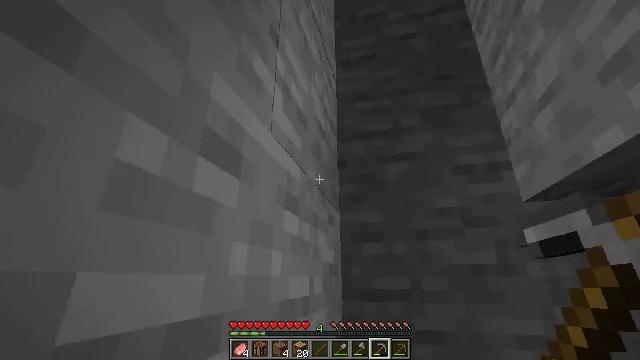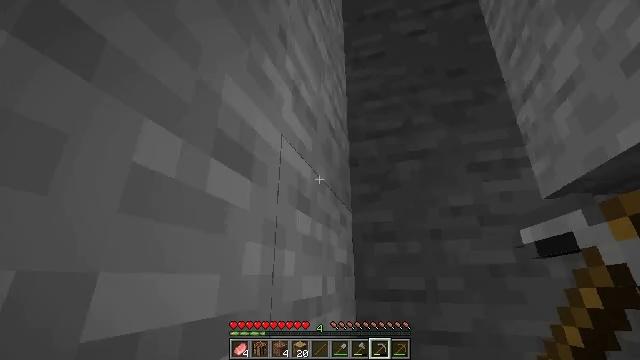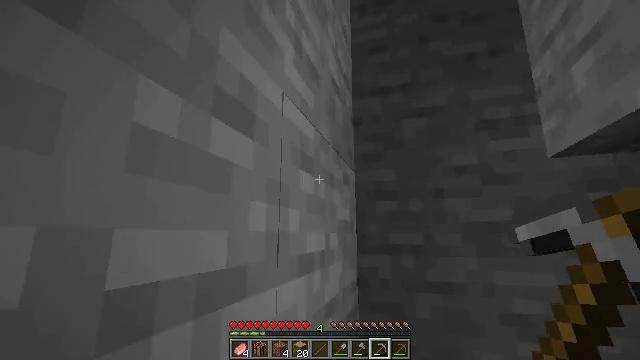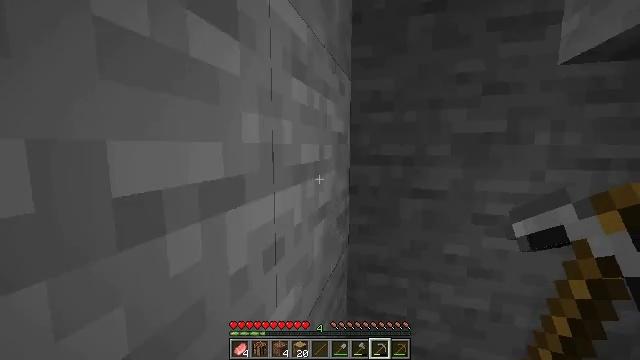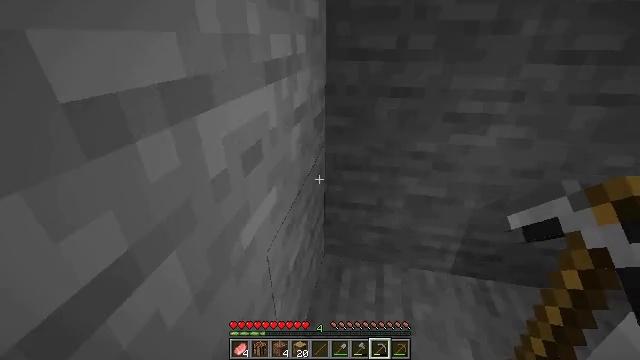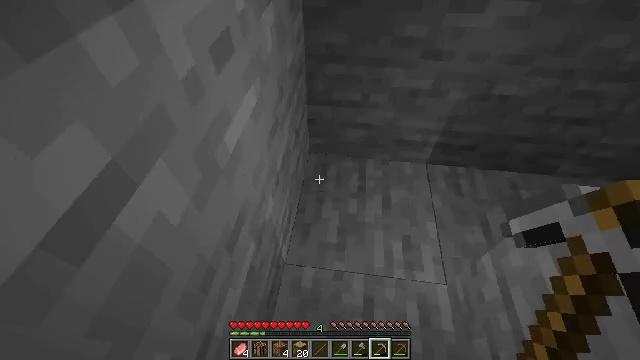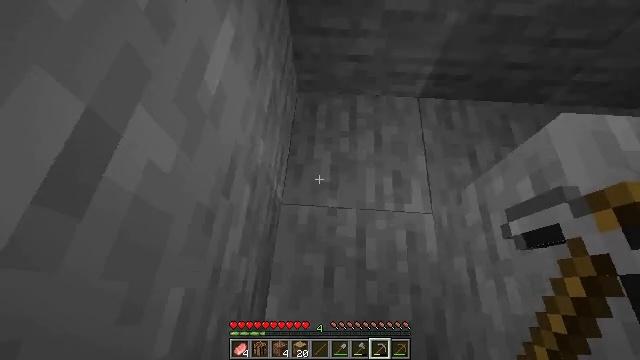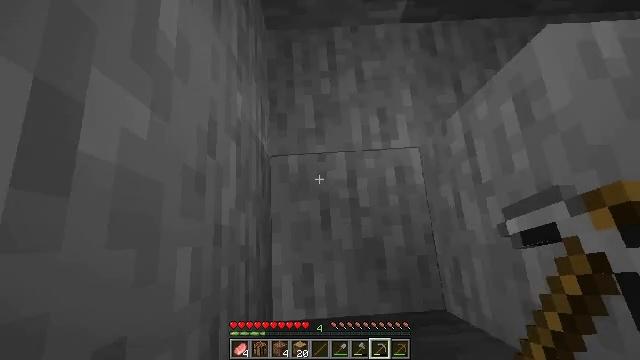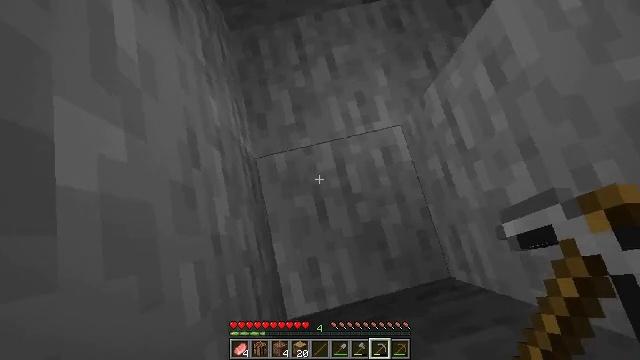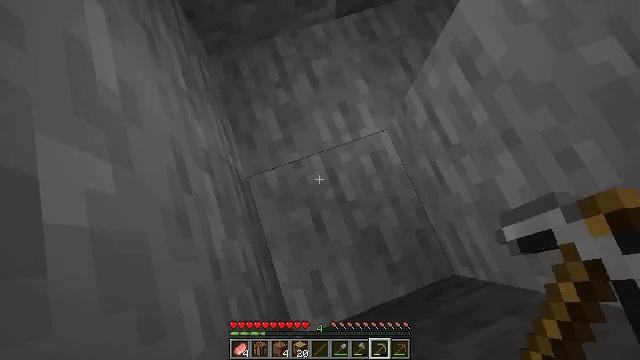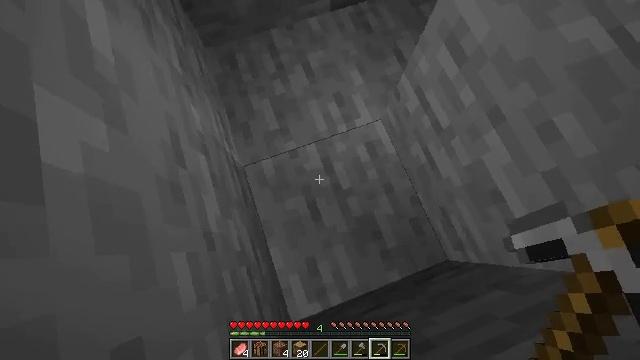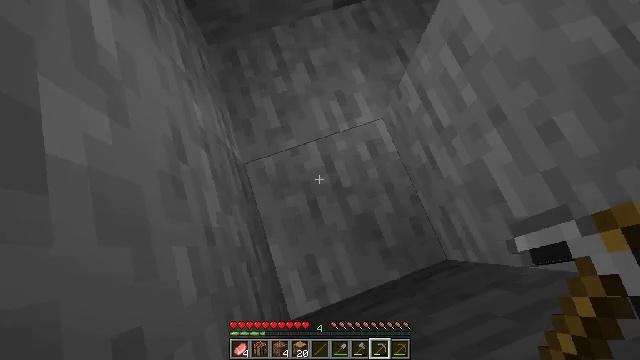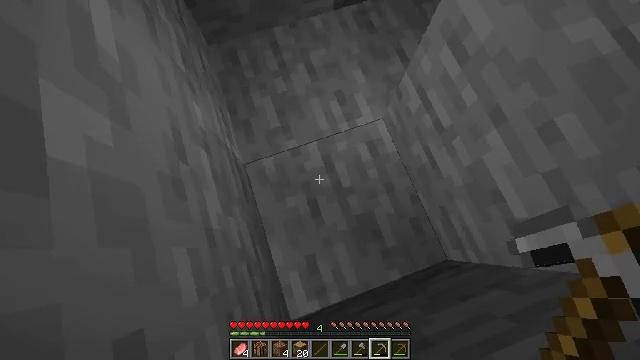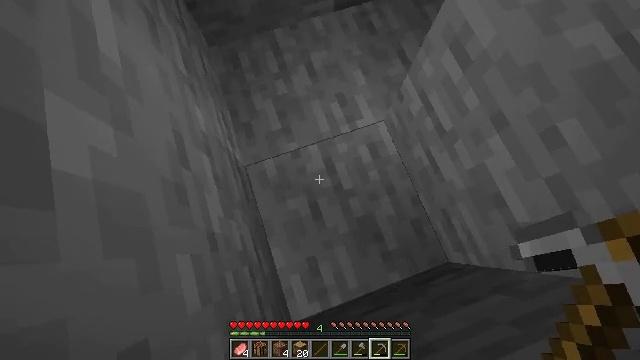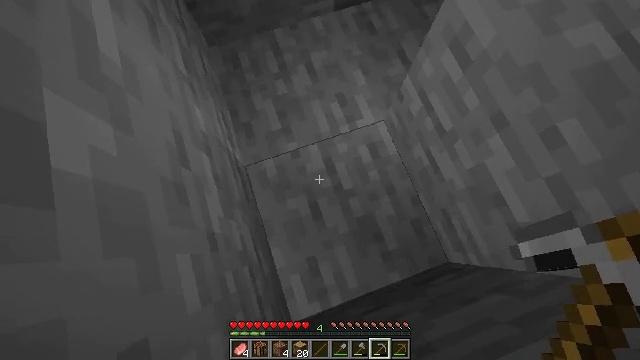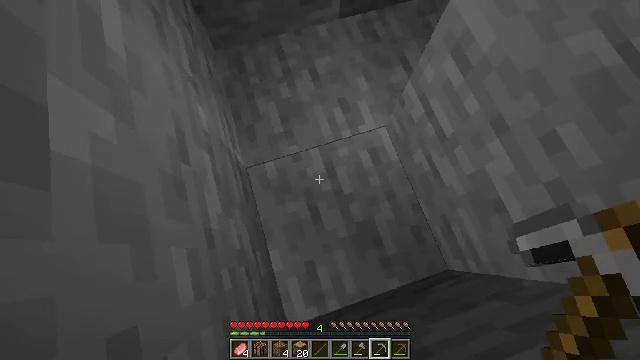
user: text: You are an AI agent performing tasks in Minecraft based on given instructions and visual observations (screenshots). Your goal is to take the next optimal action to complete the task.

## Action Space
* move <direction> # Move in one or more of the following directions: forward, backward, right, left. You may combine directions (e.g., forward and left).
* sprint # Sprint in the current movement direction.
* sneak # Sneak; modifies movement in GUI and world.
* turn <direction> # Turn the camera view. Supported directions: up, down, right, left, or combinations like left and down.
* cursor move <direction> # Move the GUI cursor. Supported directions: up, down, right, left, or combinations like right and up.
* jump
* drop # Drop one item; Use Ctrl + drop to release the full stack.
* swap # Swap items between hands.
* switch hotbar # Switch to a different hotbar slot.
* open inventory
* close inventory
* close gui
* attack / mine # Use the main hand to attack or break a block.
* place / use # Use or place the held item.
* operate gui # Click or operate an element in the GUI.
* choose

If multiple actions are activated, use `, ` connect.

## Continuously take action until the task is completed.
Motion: motion action
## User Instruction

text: Collect stone from the mine.
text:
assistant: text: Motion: turn left
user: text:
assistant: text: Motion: turn down
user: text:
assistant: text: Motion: turn right and down
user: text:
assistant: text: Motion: turn right and down
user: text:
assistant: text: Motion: turn right and down
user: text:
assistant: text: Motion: turn right and down
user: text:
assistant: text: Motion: turn right and down
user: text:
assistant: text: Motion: turn right and down
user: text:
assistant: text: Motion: move back, turn right and up
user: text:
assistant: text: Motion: move back and move left
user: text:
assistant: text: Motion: move back and move left
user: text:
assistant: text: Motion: move back
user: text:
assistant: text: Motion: move back
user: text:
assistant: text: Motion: no_op
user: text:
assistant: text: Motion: turn left and up
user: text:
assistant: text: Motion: turn up
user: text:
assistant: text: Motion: turn left and up
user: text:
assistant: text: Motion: turn up, attack / mine
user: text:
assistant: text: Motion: attack / mine
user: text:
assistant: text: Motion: attack / mine
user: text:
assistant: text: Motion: attack / mine
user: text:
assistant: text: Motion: attack / mine
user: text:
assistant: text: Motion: attack / mine
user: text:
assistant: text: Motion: attack / mine
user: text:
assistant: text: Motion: turn left, attack / mine
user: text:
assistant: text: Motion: turn left and down, attack / mine
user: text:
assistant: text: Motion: attack / mine
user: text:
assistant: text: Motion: attack / mine
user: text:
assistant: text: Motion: attack / mine
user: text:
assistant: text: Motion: attack / mine